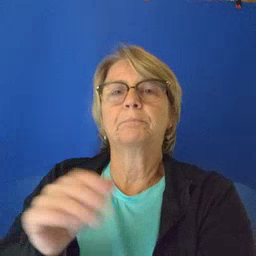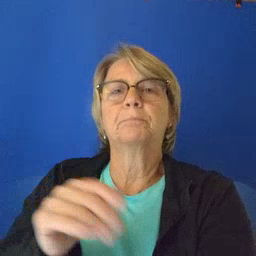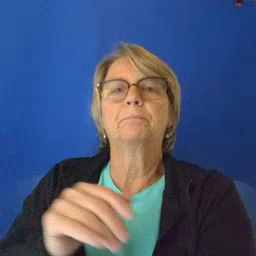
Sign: room